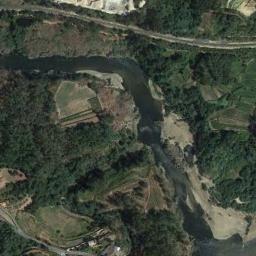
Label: river